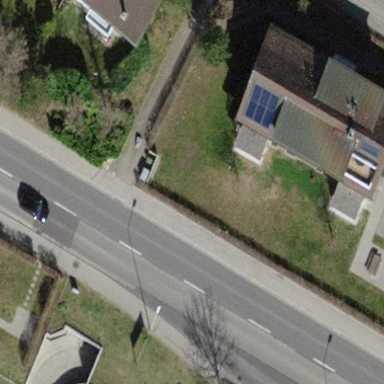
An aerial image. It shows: Semidetached house.